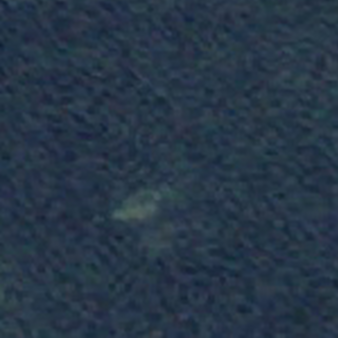
Label: other